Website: apple
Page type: billing-address
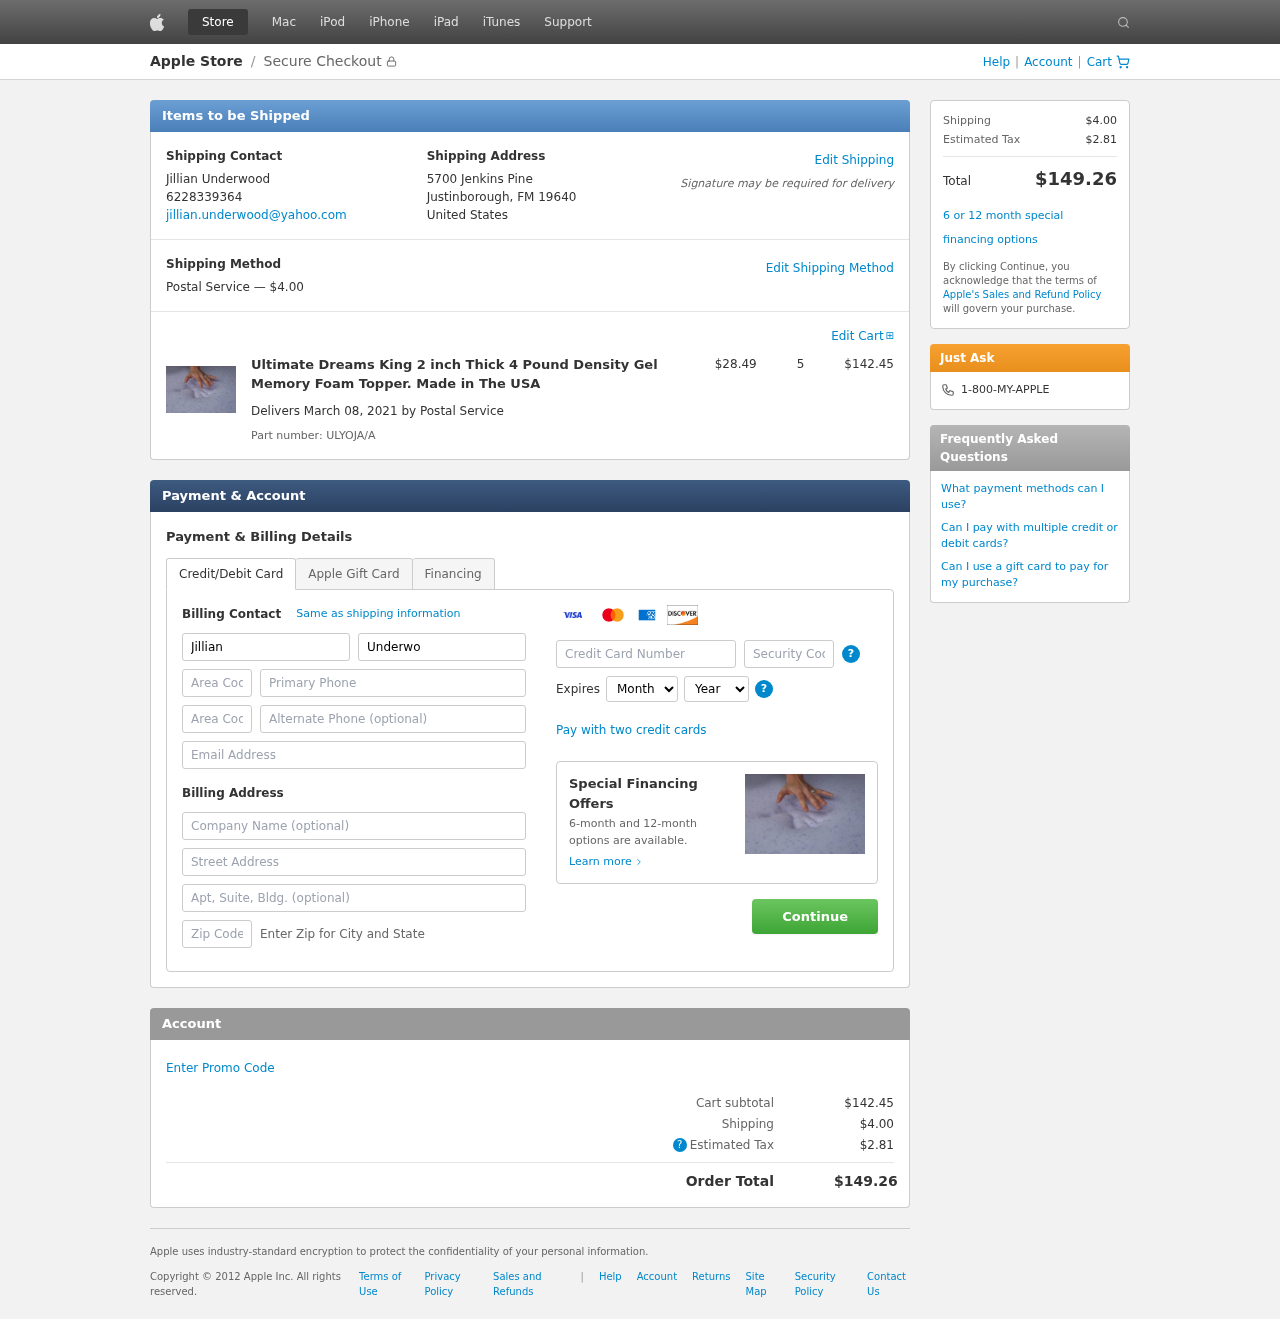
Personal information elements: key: PII_CARD_CVV
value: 5070
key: PII_CARD_EXPIRY_MONTH
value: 11
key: PII_CARD_EXPIRY_YEAR
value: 30
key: PII_CARD_NUMBER
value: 3452 3209 9662 721
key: PII_CITY_STATE_ZIP
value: Justinborough, FM 19640
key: PII_COMPANY
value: Hunt, Anderson and Mendoza
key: PII_COUNTRY
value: United States
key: PII_EMAIL
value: jillian.underwood@yahoo.com
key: PII_FIRSTNAME
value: Jillian
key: PII_FULLNAME
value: Jillian Underwood
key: PII_LASTNAME
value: Underwood
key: PII_PHONE
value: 6228339364
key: PII_PHONE_AREA
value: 622
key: PII_POSTCODE2
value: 33023
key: PII_STREET
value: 5700 Jenkins Pine
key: PII_STREET2
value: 80086 Jenkins Path Apt. 539
Product elements: key: PRODUCT1_NAME
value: Ultimate Dreams King 2 inch Thick 4 Pound Density Gel Memory Foam Topper. Made in The USA
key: PRODUCT1_PRICE
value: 28.49
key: PRODUCT1_QUANTITY
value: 5
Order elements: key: ORDER_SHIPPING_COST
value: $4.00
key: ORDER_SUBTOTAL
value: $142.45
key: ORDER_DELIVERY_DATE
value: March 08, 2021
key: ORDER_PART_NUMBER
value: ULYOJA/A
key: ORDER_TAX
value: $2.81
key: ORDER_TOTAL
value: $149.26